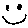
Label: smiley face